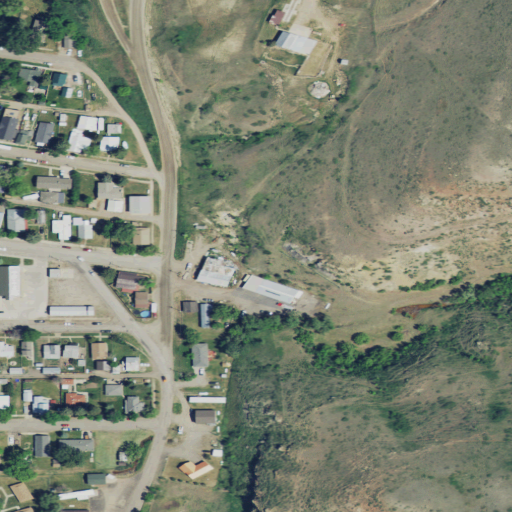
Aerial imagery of valley in Montana named Lewis Coulee containing shrub, grassland, low intensity development, medium intensity development, open development, mixed forest, and woody wetlands